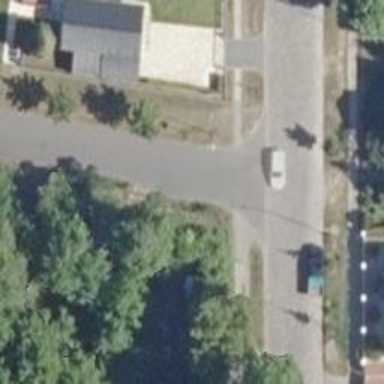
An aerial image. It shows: Asphalt road in residential area.